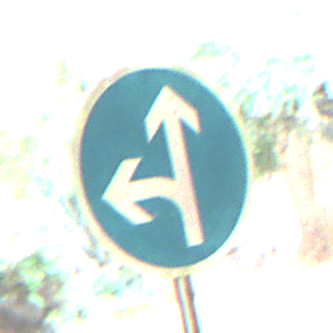
Verkehrszeichen: VorgeschriebeneFahrtrichtungGeradeausOderLinks
Umgebung: Roofed, Special
Tageszeit: MorningAfternoon
Wetter: NotSpecified
Licht: Artificial
Jahreszeit: NotSpecified
Kontrast: MediumContrast